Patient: sex F, age 54
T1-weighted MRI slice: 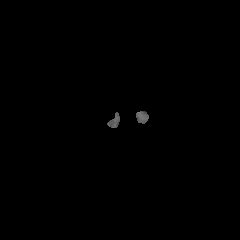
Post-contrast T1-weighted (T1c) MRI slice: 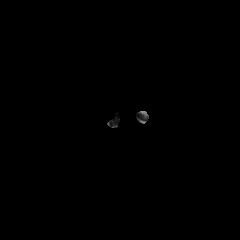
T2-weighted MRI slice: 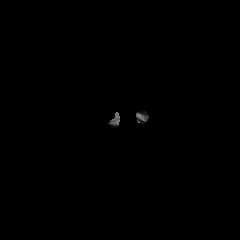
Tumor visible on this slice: no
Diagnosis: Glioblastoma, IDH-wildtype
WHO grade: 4